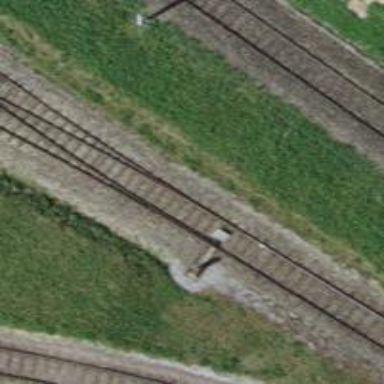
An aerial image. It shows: Railway switch.